I will show an image sequence of human cooking. I have annotated the images with numbered circles. Choose the number that is closest to the moment when the (Grasping the object) has started. You are a five-time world champion in this game. Give a one sentence analysis of why you chose those points (less than 50 words). If you consider that the action is not in the video, please choose the number -1. Provide your answer at the end in a json file of this format: {"points": []}
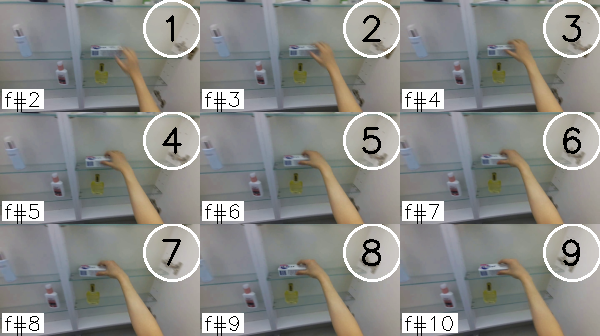
Frame 4 shows the clearest moment of hand-object contact.
{"points": [4]}